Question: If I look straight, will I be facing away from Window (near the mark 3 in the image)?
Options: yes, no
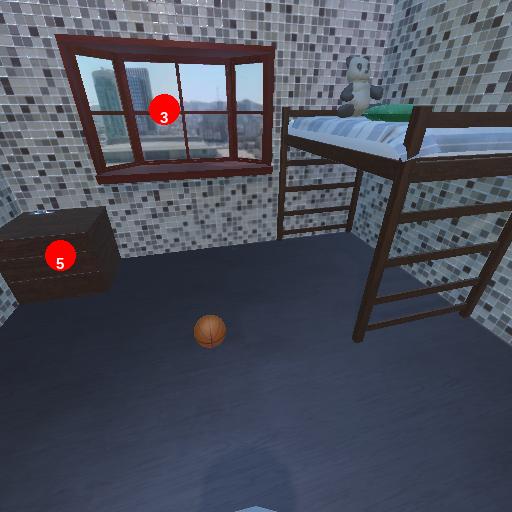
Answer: yes